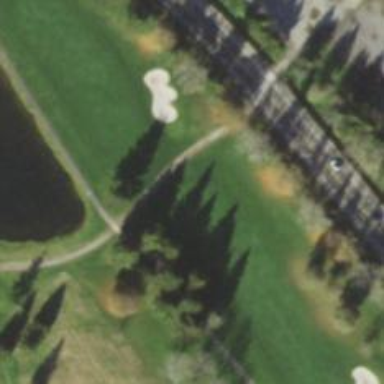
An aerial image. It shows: View of golf hole.